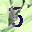
Label: 5